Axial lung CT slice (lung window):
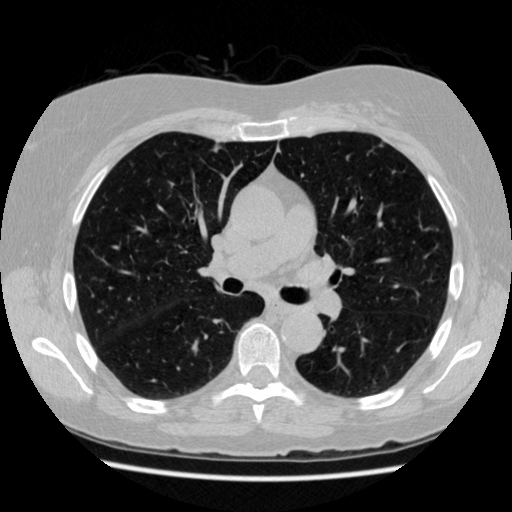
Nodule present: no